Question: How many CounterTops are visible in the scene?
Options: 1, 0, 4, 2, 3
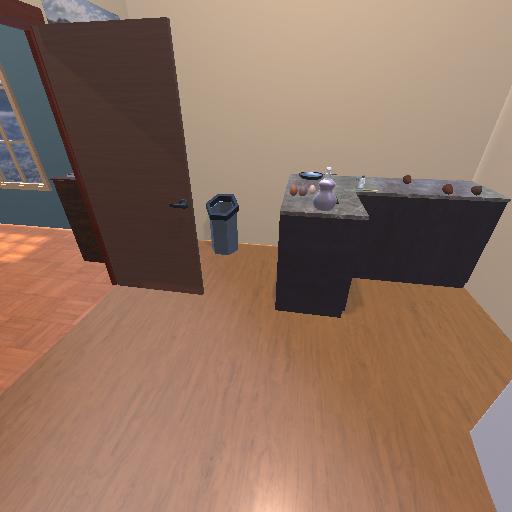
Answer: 1